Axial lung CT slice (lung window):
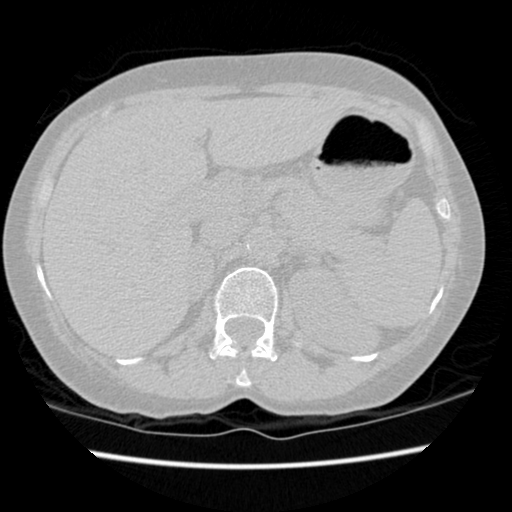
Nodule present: no